Field crop: tomato
Growth stage: 2
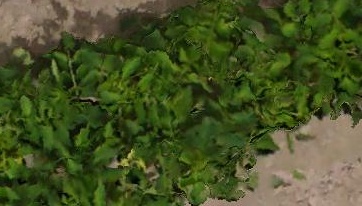
Species: tomato